Brain MRI, t1w sequence, axial 2D slice.
Patient: age 33, sex M, weight 90 kg, height 1.9 m
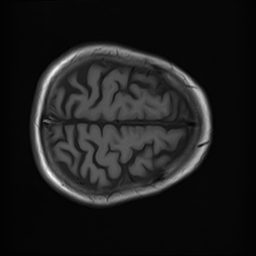